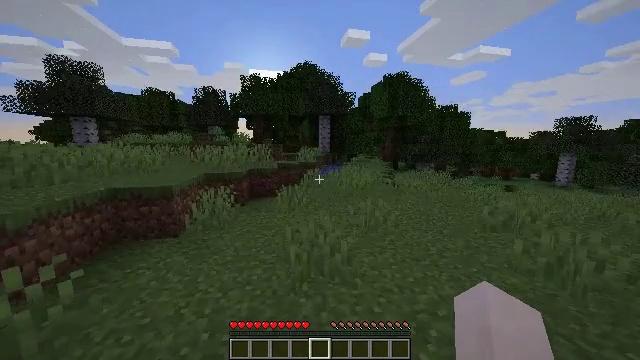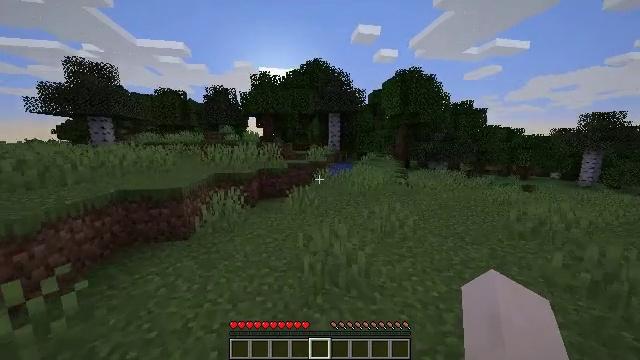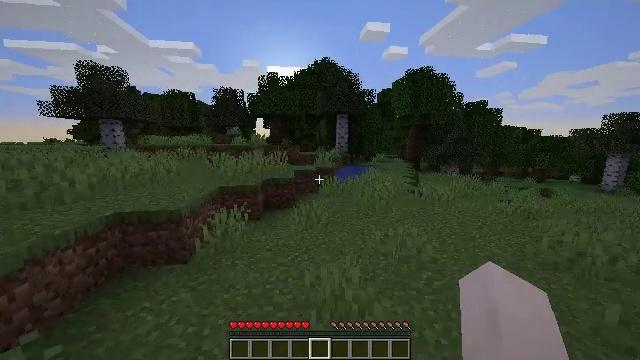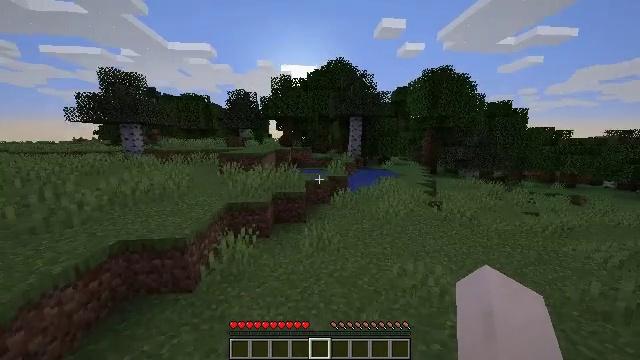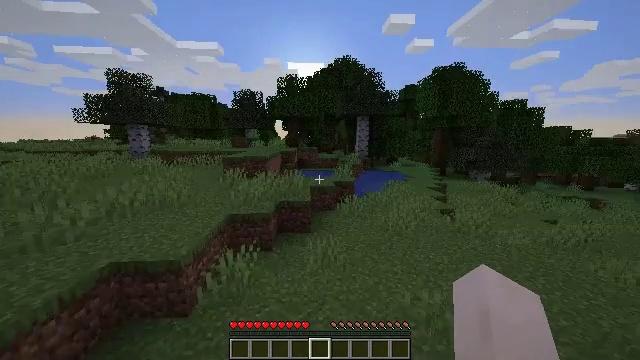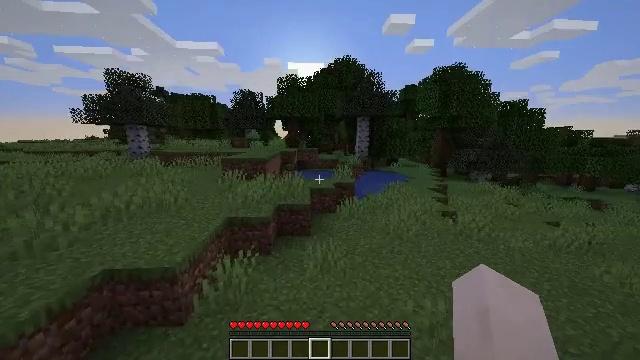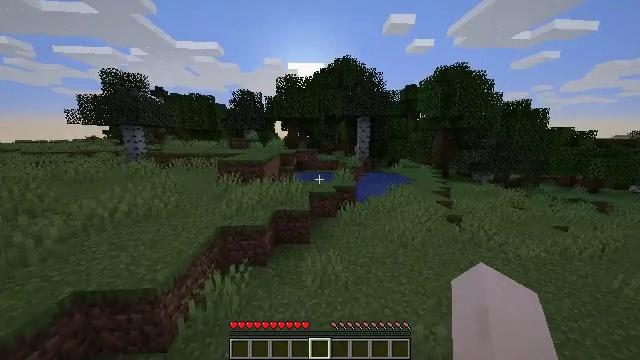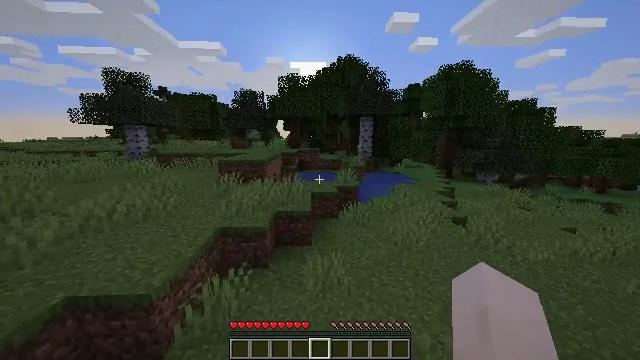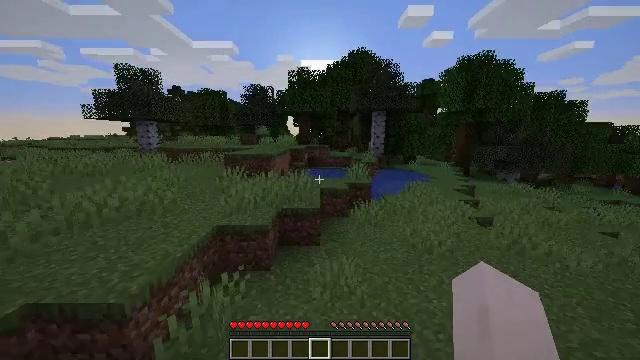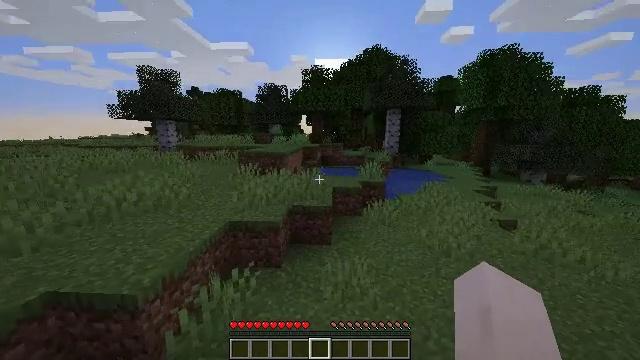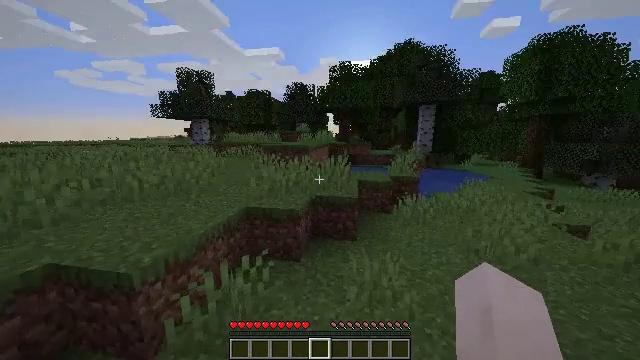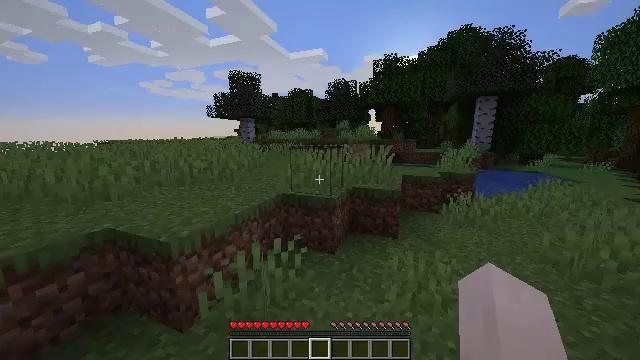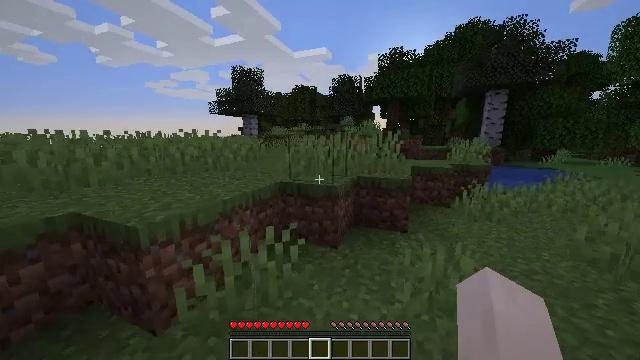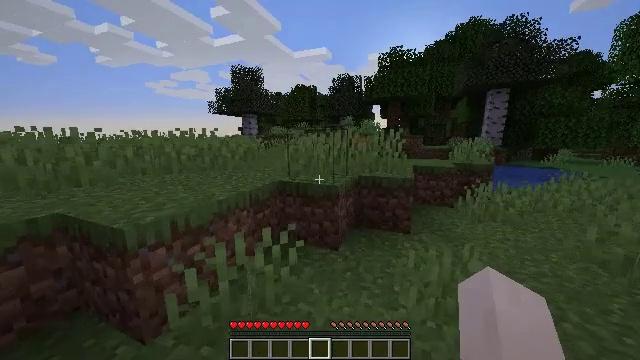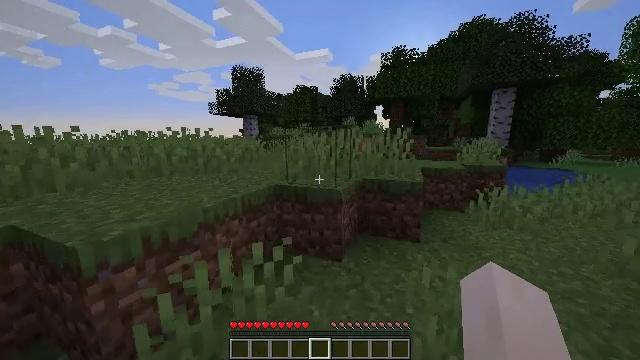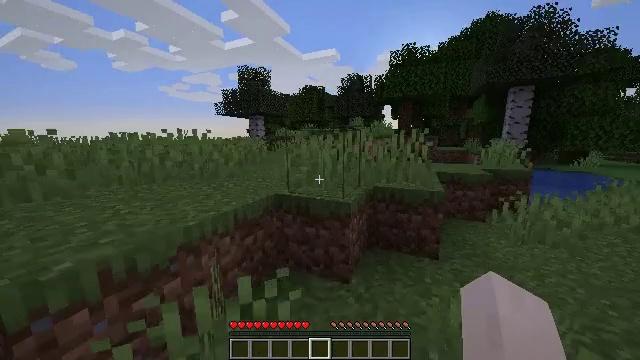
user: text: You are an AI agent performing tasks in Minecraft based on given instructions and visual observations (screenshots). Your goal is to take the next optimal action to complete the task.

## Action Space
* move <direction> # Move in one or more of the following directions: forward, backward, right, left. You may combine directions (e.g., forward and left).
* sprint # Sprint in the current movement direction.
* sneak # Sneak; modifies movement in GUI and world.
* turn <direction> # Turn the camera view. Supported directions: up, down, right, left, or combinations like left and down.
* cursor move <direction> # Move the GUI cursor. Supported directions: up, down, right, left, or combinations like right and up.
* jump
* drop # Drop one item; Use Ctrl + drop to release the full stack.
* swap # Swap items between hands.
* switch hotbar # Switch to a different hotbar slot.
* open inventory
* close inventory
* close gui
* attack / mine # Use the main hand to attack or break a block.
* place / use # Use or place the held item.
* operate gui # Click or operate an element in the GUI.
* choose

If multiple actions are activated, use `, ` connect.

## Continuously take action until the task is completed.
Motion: motion action
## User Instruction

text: Harvest birch logs from birch trees.
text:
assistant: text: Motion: move forward, sprint, turn left, attack / mine, jump
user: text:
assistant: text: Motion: move forward, sprint, turn left, attack / mine, jump
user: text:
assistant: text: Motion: move forward, sprint, turn left, attack / mine, jump
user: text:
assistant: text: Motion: move forward, sprint, turn left, attack / mine, jump
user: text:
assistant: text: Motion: move forward, sprint, attack / mine, jump
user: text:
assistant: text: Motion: move forward, sprint, attack / mine, jump
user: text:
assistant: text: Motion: move forward, sprint, attack / mine
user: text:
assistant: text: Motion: move forward, sprint, turn left, attack / mine
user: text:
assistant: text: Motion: move forward and move left, sprint, turn left, attack / mine
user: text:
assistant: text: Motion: move forward and move left, sprint, turn left, attack / mine
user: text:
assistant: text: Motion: move forward and move left, sprint, turn left, attack / mine
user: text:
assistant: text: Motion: move forward and move left, sprint, turn left, attack / mine
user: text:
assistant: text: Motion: move forward, sprint, attack / mine
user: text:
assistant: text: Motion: move forward, sprint, attack / mine
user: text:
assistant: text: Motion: move forward, sprint, turn left, attack / mine
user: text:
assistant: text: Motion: move forward, sprint, turn left, attack / mine
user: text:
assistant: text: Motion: move forward, sprint, attack / mine
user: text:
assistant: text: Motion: move forward, sprint, attack / mine, jump
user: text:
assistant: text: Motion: move forward, sprint, attack / mine, jump
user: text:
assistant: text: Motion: move forward, sprint, attack / mine, jump
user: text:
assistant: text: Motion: move forward, sprint, turn left, attack / mine, jump
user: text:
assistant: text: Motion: move forward, sprint, turn left, attack / mine, jump
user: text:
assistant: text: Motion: move forward, sprint, turn left, attack / mine
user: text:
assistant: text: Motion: move forward, sprint, turn left, attack / mine
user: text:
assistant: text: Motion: move forward and move left, sprint, attack / mine
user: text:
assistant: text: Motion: move forward and move left, sprint, attack / mine
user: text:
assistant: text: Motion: move forward and move left, sprint, attack / mine
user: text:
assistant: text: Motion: move forward and move left, sprint, attack / mine
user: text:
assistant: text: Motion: move forward, sprint, attack / mine
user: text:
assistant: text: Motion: move forward, sprint, attack / mine